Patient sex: M
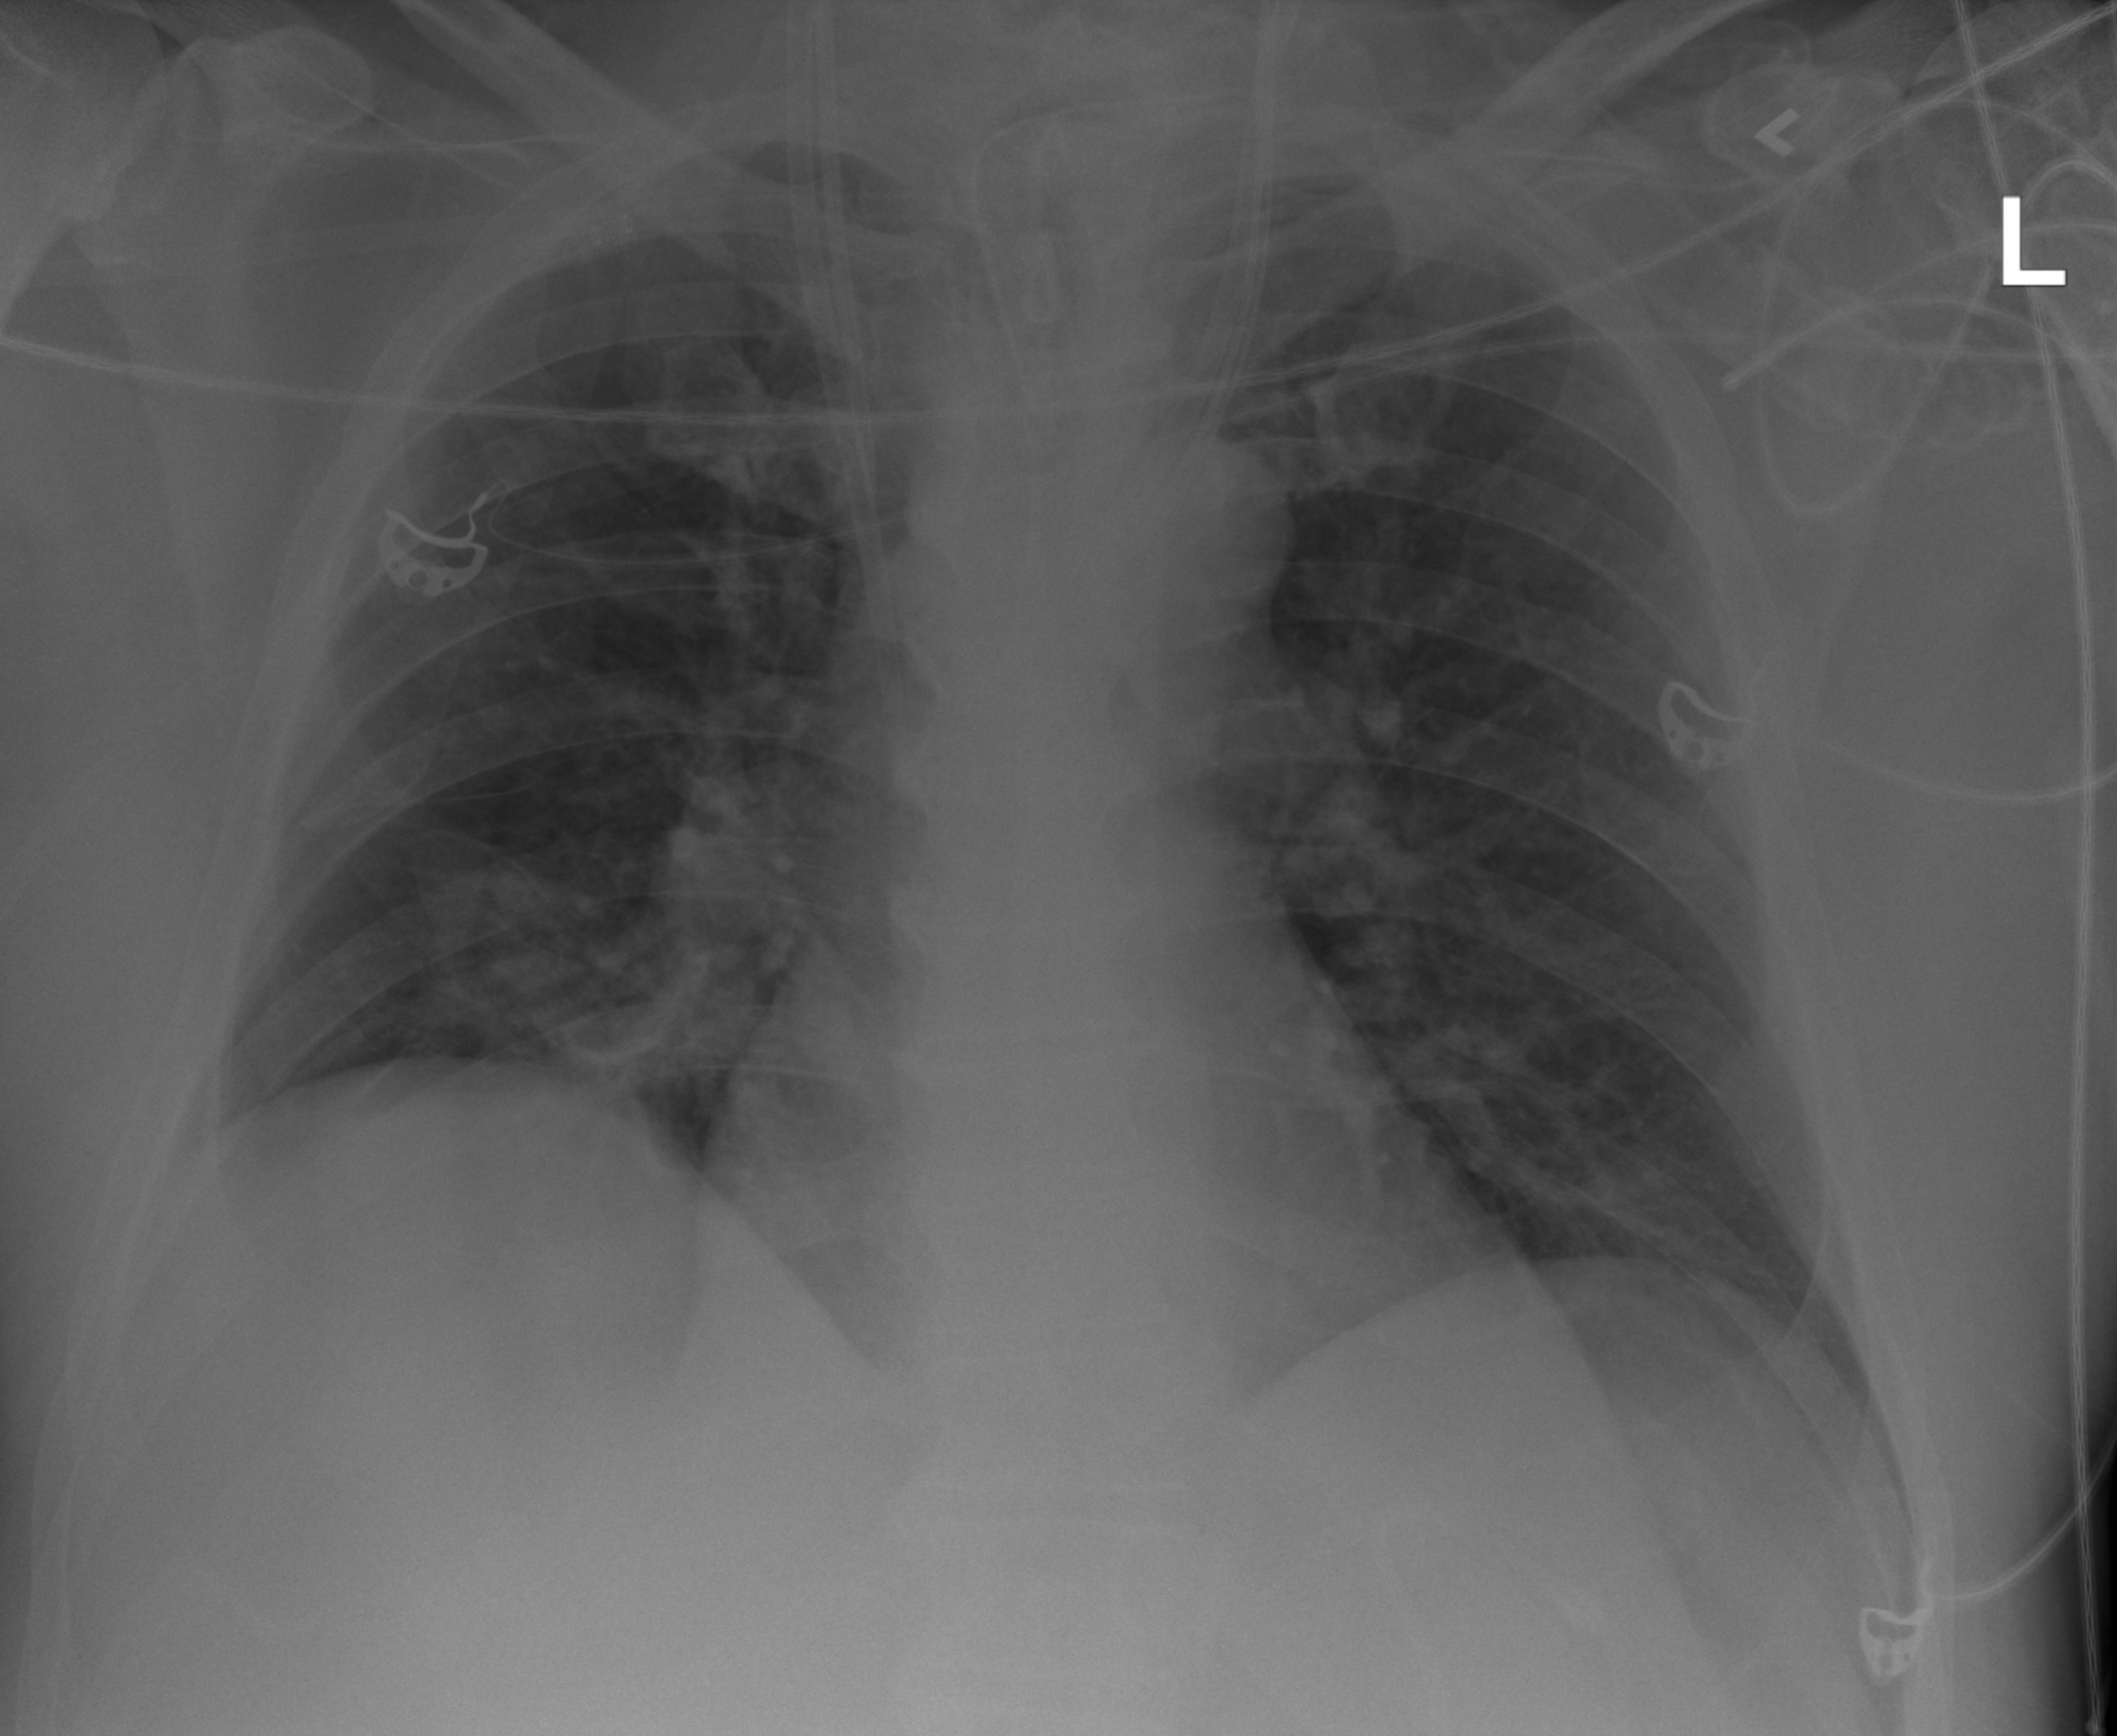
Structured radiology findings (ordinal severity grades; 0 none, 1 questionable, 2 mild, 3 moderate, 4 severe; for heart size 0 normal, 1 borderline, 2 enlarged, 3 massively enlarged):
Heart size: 0
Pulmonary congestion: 0
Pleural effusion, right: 1
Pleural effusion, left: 0
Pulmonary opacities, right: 0
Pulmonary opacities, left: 0
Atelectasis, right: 0
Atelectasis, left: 0